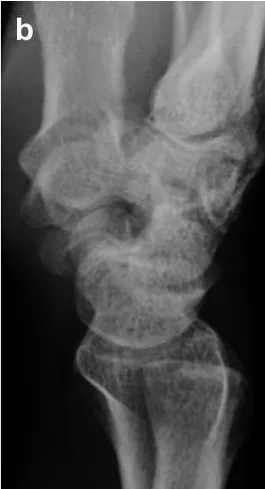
Radiographic assessment of the hand at our hospital. Lateral plain radiographs showing scaphoid non-union and a radiolucent line in the central area of the capitate.
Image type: radiology (x_ray)